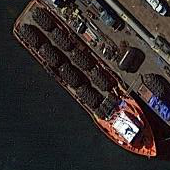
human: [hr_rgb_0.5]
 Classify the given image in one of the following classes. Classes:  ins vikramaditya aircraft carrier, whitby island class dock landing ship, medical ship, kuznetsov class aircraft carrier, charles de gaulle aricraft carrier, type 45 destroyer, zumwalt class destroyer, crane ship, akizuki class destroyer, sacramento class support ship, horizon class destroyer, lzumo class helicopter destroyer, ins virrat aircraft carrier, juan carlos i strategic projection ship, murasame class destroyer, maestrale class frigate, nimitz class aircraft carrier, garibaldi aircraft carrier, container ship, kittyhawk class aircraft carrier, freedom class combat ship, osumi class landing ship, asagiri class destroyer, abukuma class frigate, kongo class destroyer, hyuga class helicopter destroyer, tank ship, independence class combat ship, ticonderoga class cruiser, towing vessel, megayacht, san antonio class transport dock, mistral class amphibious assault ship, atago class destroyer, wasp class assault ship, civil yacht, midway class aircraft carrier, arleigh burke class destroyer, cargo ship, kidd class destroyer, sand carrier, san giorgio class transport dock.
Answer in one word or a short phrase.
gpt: Cargo ship